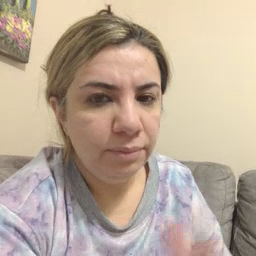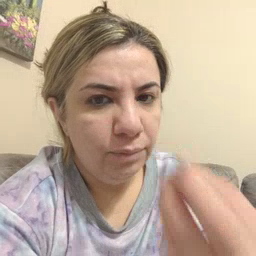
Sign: wolf